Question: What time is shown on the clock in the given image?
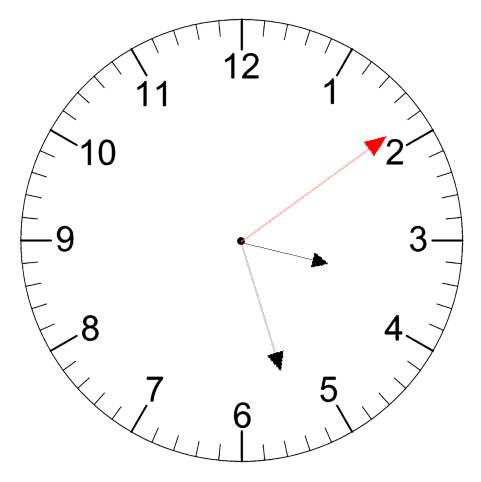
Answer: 03:27:09